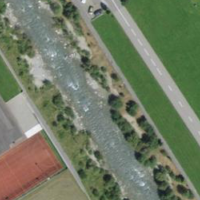
EUNIS habitat code: 55
Species observed at this site:
Humulus lupulus